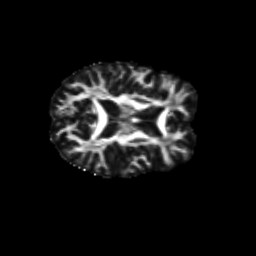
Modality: FA
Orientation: axial
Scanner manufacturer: siemens
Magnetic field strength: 3 T
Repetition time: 9.2 s
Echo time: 0.084 s